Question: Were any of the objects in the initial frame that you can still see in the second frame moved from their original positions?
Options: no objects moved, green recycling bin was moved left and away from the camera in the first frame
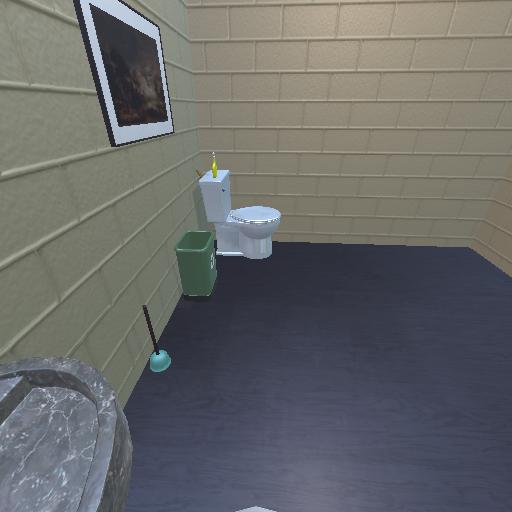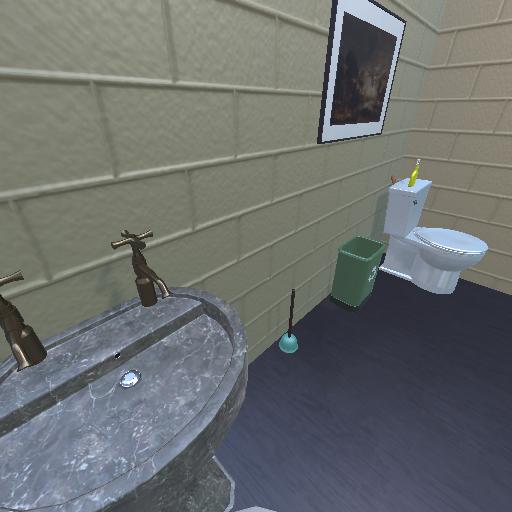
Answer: no objects moved